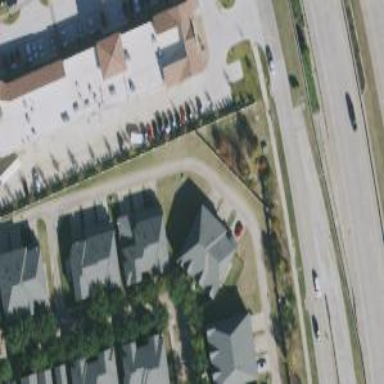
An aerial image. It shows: Alley classified as service road.